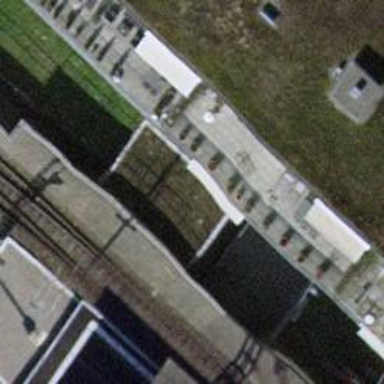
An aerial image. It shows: Bicycle parking area.